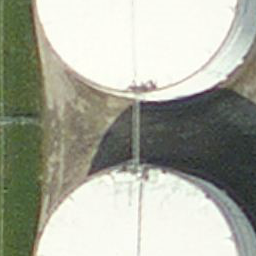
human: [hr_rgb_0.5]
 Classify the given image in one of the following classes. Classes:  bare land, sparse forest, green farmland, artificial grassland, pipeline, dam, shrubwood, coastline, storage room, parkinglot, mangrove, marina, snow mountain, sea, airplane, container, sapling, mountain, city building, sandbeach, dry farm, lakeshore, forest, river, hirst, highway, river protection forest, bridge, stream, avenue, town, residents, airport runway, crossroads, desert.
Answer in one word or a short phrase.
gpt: storage room